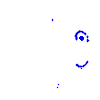
Particle: electron